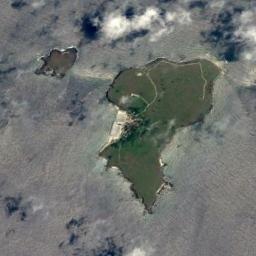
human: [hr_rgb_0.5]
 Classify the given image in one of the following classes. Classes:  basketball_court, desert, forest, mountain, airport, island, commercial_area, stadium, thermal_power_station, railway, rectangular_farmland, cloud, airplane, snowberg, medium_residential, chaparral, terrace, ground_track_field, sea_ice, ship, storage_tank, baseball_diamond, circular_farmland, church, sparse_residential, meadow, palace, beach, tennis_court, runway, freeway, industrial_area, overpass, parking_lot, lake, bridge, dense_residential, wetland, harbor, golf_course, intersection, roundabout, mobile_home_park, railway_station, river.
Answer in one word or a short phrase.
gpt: island